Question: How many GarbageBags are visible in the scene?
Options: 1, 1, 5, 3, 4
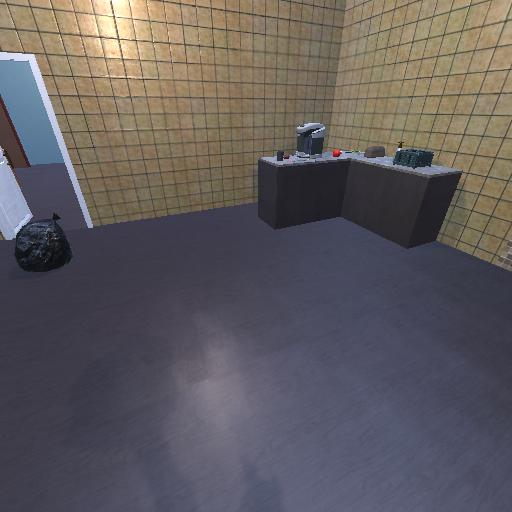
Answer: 1